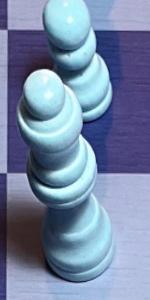
Label: Queen_White